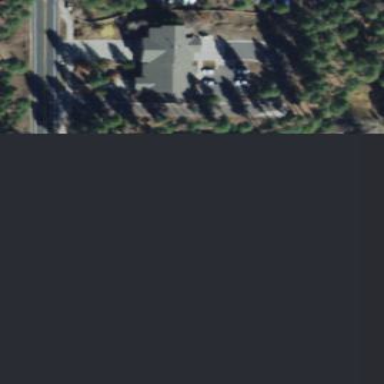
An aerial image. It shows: Clinic building.